Три одинаковых конденсатора соединены последовательно, как показано на рисунке. Известно, что заряд на конденсаторе 1 равен $Q$, причём его левая пластина заряжена положительно, а конденсаторы 2 и 3 не заряжены. Точки $a$ и $b$ замыкают накоротко.
Найдите заряд $q_2$ на конденсаторе 2 и его знак на левой пластине. Точки $a$ и $b$ разъединяют, после чего замыкают накоротко точки $a$ и $c$. Затем их тоже разъединяют и вновь замыкают накоротко $a$ и $b$.
Найдите заряд $q'_2$ на конденсаторе 2 и его знак на левой пластине. Наконец, между собой соединяют точки $a$ и $d$.
Найдите заряд $q''_2$ на конденсаторе 2 и его знак на левой пластине.
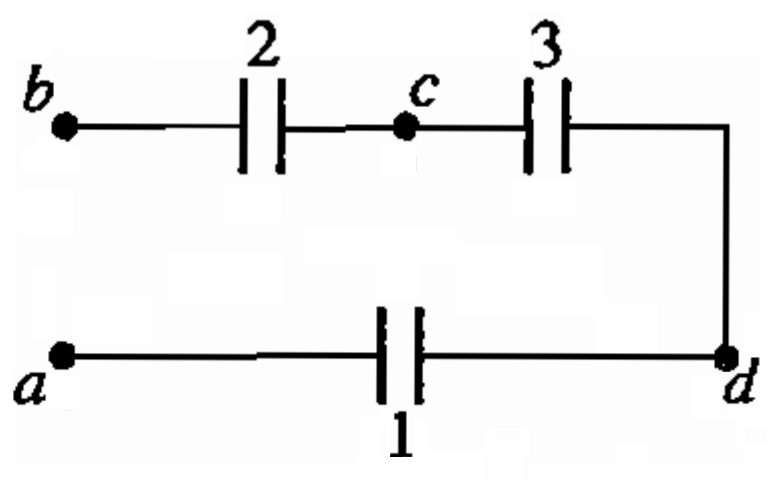
Найдите заряд $q_2$ на конденсаторе 2 и его знак на левой пластине.
Ответ: \[q_2=\frac{Q}{3},\ +.\]

Найдите заряд $q'_2$ на конденсаторе 2 и его знак на левой пластине.
Ответ: \[q'_2=\frac{2Q}{9},\ +.\]

Найдите заряд $q''_2$ на конденсаторе 2 и его знак на левой пластине.
Ответ: \[q''_2=\frac{Q}{12},\ -.\]
Темы:
T, Конденсатор, Электростатика, Потенциал, Электромагнетизм, Китайские